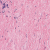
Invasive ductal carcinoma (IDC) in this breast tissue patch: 0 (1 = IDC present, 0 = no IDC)